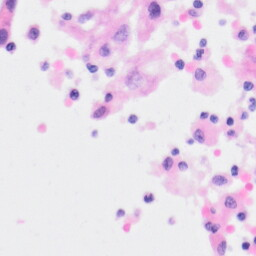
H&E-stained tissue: Kidney